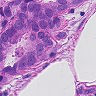
Metastatic tissue present: yes